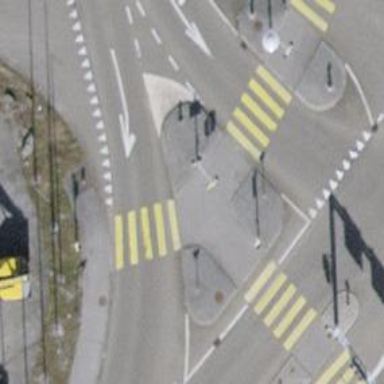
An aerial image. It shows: Crossing with zebra markings controlled by traffic signals.